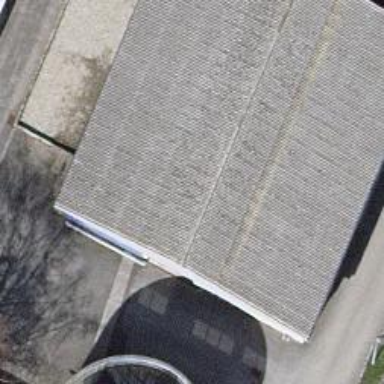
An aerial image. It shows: Industrial building.